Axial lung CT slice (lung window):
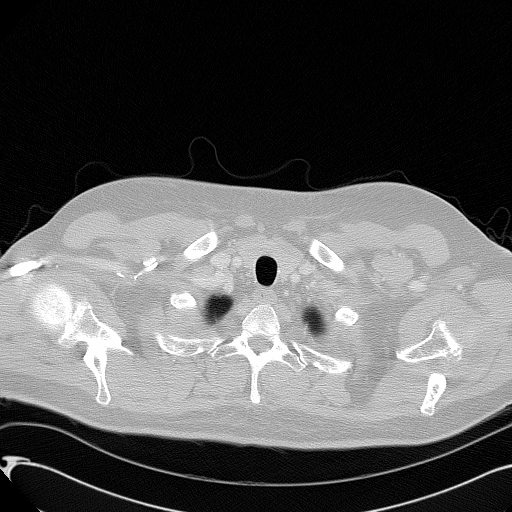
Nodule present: no